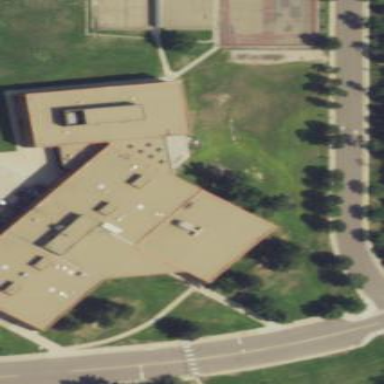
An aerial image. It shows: School building.